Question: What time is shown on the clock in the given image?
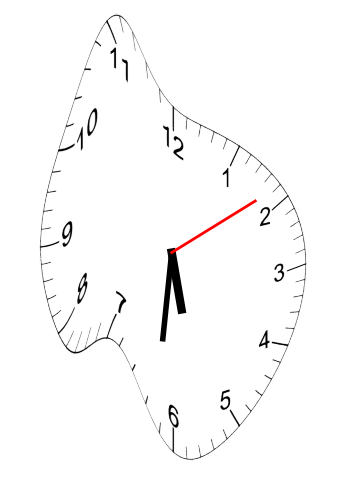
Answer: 05:31:09